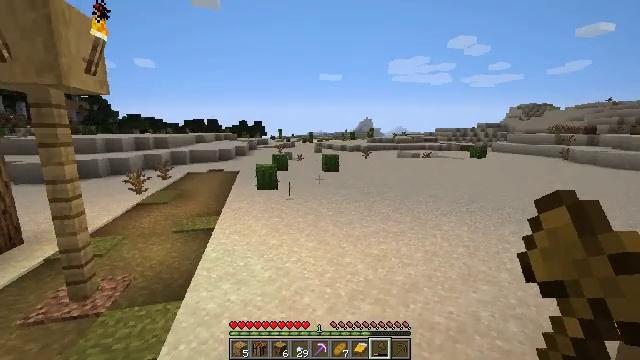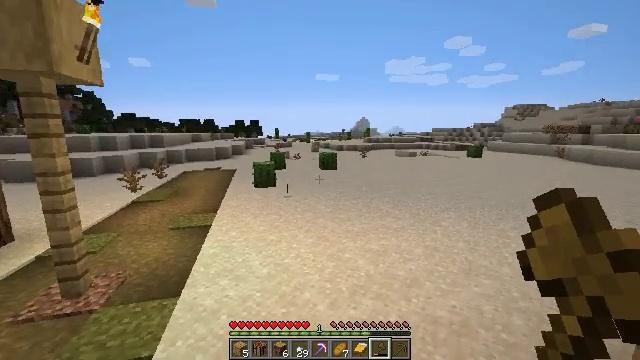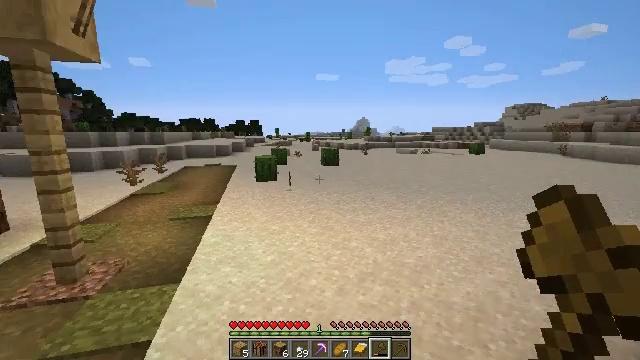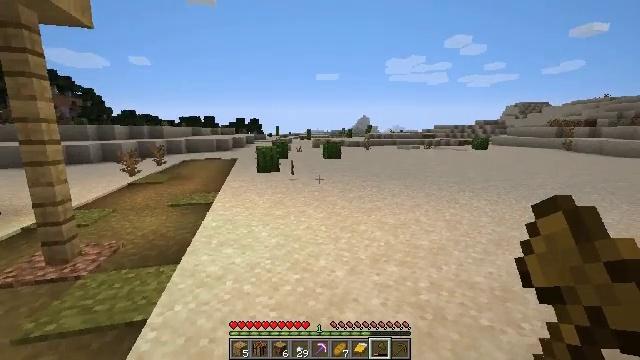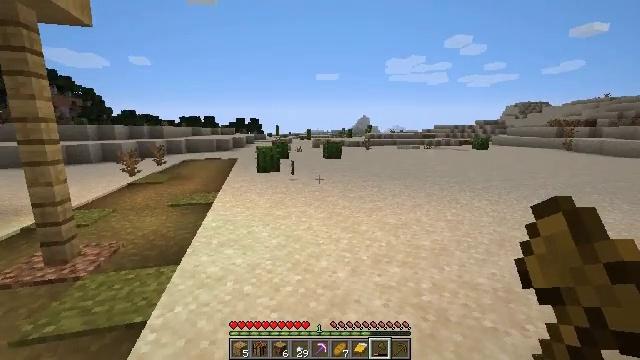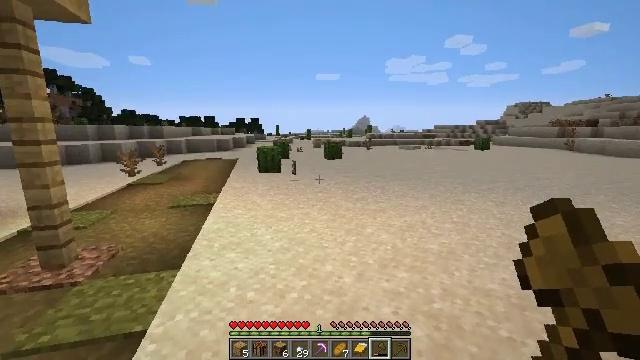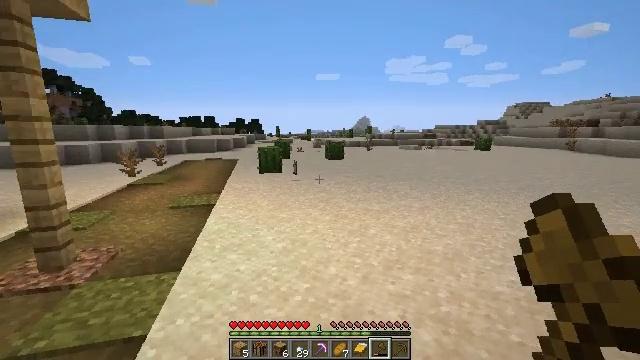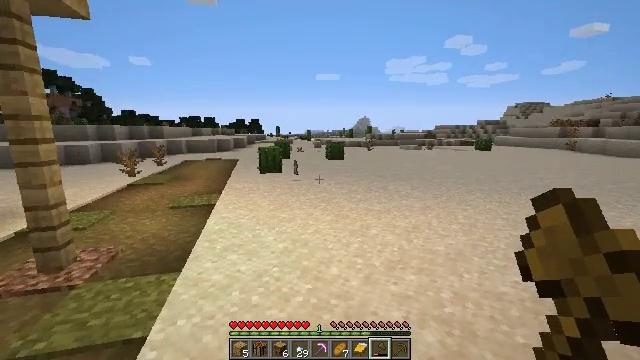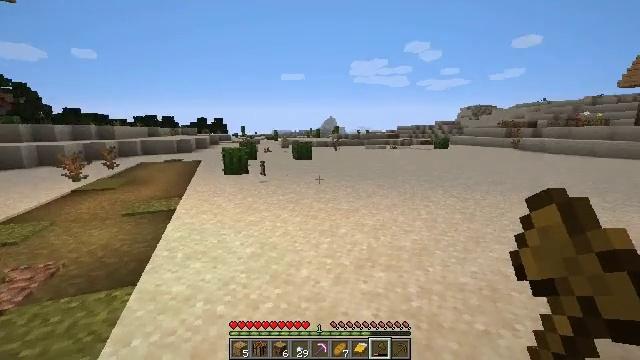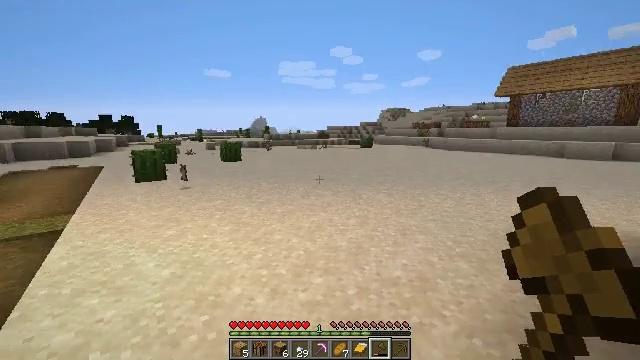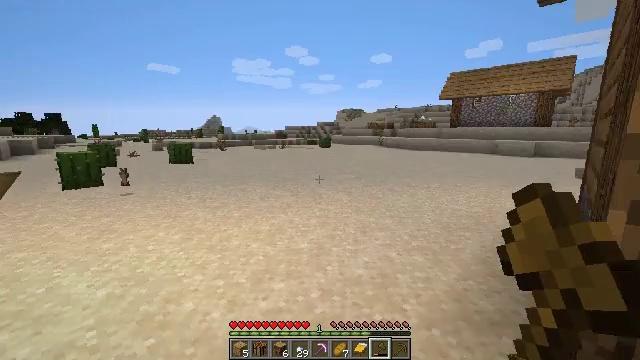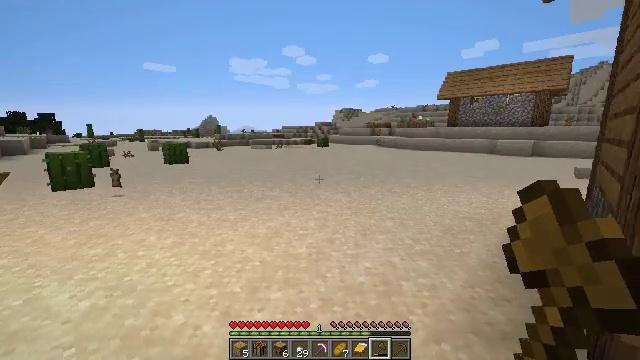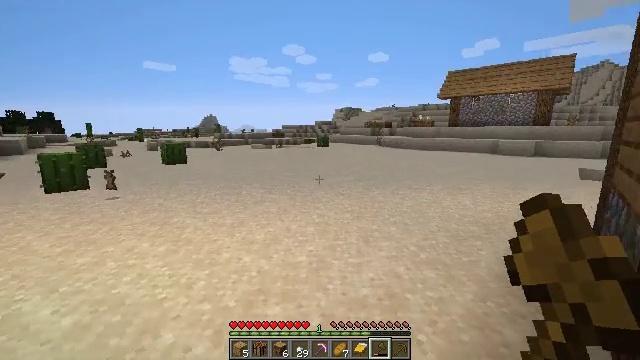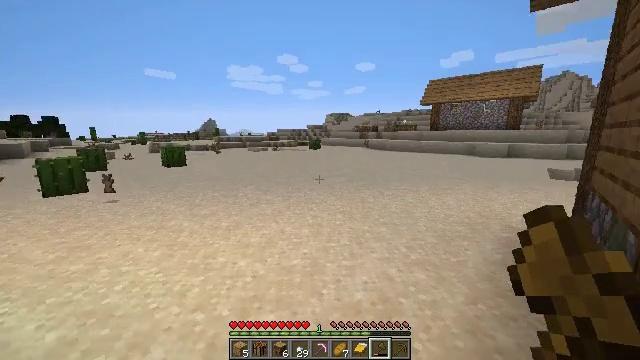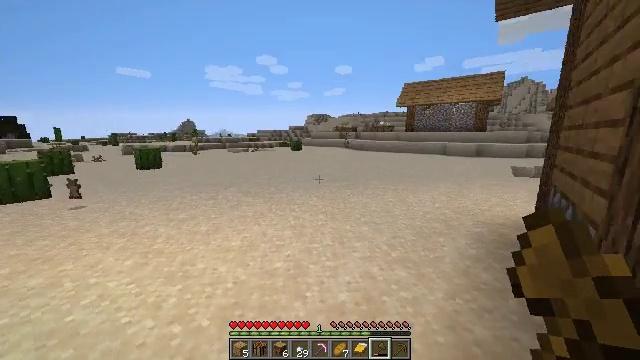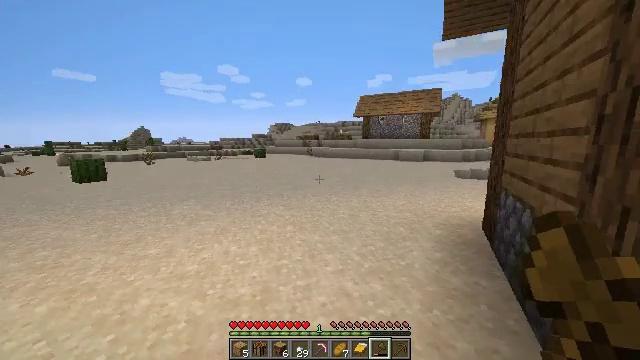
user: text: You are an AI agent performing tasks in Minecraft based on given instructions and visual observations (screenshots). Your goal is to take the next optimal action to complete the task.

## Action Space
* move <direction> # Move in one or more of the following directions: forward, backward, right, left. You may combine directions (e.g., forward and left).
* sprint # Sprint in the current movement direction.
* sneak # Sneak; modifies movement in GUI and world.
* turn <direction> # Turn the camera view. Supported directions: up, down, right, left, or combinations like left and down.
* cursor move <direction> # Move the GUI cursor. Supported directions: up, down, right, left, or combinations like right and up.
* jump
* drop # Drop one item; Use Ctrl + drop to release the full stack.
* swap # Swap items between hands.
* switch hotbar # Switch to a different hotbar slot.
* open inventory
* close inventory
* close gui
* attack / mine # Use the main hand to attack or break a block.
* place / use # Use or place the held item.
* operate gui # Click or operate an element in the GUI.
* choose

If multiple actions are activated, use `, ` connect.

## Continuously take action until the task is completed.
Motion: motion action
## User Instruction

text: Break the potato plant to gather potatoes.
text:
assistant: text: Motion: move forward
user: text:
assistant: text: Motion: move forward
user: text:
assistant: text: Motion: move forward
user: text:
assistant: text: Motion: no_op
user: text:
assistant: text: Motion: no_op
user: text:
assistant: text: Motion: no_op
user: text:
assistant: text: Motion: no_op
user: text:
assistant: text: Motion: move forward, turn right
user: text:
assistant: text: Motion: move forward, turn right
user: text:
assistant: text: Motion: move forward, turn right
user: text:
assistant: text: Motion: no_op
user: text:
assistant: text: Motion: move forward
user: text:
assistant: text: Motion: move forward, turn right
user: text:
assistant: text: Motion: move forward, turn right
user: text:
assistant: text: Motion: move forward, turn right and up
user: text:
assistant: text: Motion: move forward, turn right and up
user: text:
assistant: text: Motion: move forward, turn right
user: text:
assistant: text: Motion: move forward, turn right
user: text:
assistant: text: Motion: move forward, turn right
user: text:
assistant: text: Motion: move forward, turn right
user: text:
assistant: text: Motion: move forward, jump
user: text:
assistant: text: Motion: move forward, jump
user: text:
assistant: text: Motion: move forward, turn right, jump
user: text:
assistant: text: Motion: move forward, turn right, jump
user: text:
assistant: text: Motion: move forward, jump
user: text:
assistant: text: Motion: move forward, jump
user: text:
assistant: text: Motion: move forward
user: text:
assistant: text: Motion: move forward
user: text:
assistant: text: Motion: move forward
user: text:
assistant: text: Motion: move forward